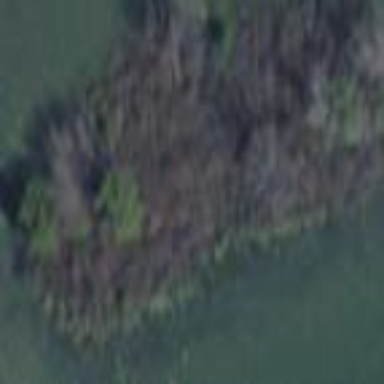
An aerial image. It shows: Islet surrounded by swamp.